A scalogram (wavelet time-scale view) of one vibration snapshot from a rotating machine is shown. Classify the rotor condition as one of: normal, misalignment, unbalance, looseness.
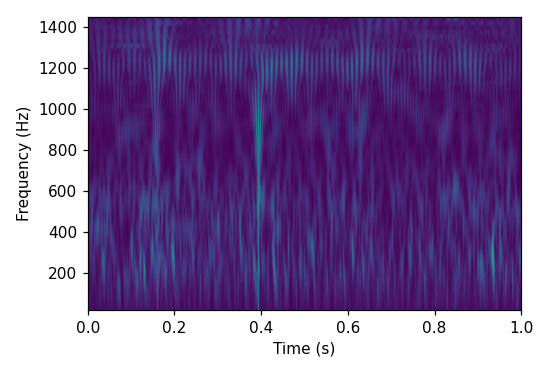
Answer: normal